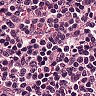
Metastatic tissue present: no